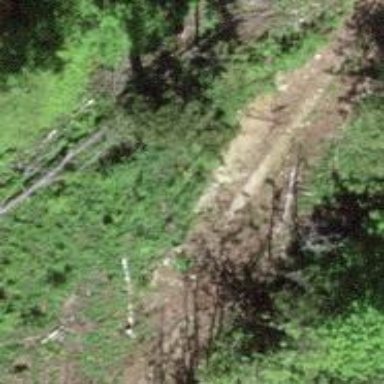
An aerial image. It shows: Unpaved path.